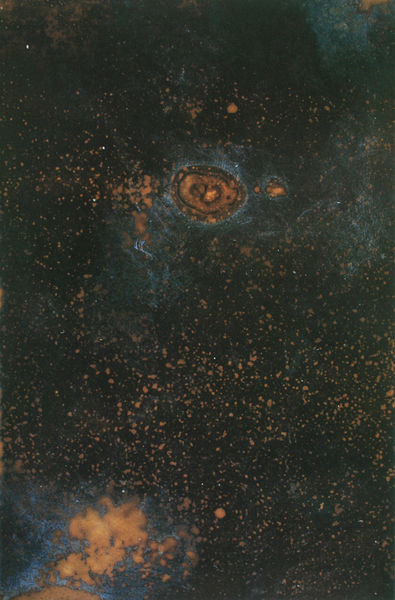
Titel: Celestography
Künstler: August Strindberg
Standort: Stockholm
Institution: Kunglia Bibliothek
Schlagwörter: blau, dunkel, gemälde, himmel, weiß, wolken, gelb, komposition, ocker, ausschnitt, braun, hell, licht, lichter, marmor, nacht, orange, schwarz, rot, schleier, wolke, ansammlung, malerei, muster, gesicht, stein, weit, bild, öl, ferne, natur, weite, sonne, insel, auge, dunkelheit, gold, kreis, ansicht, abstrakt, farben, nebel, erosion, stille, detail, metall, bronze, umriss, leuchten, foto, fotografie, photographie, punkte, schimmer, eisen, helligkeit, bruan, stern, sterne, sternenhimmel, loch, kupfer, scharz, dynamik, punkt, staub, tupfen, fleck, photo, flecken, schwarzw, rechteckig, hochkant, spritzer, kreisen, aufnahme, universum, fot, sprenkel, sonnen, planet, weltall, hochrechteckig, meere, kern, rost, all, firmament, schwarzblau, astronomie, sonnensystem, kosmos, krater, schwärme, zentren, rostflecken, blauschwarz, zenrum, planeten, sternhimmel, korrosion, sternbilder, space, galaxien, weltraum, himmelskörper, eit, galaxie, hubble, lichtjahre, milchstrasse, strhlen, supernova, umlaufbahn, s, a, d, f, da, 20.jahrhundert, schwarz loch, af, verfließend, sprenckel, berntstein, fernglaß, eisenoxid, braune flecken, sd, gaswolke, gaswolken, fleick, ljb, sandspiel